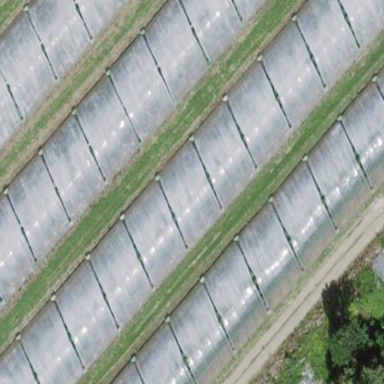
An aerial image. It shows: Greenhouse.